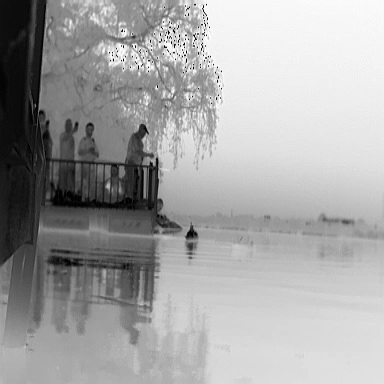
There are two objects shown in the infrared image, including a warship, and a canoe.